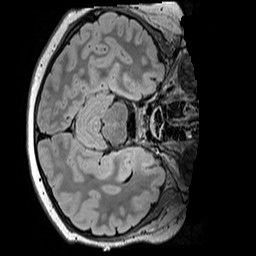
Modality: FLAIR
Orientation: axial
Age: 11
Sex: male
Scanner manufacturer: siemens
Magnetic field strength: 3 T
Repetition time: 5 s
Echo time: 0.388 s